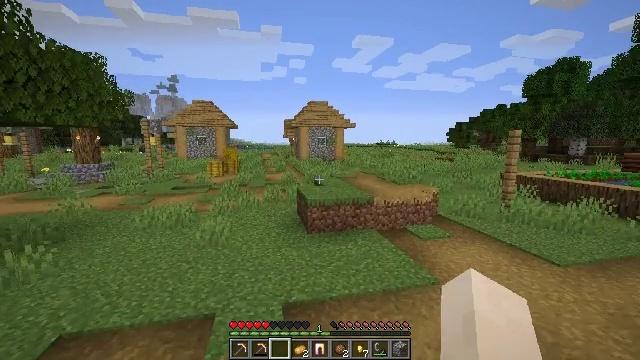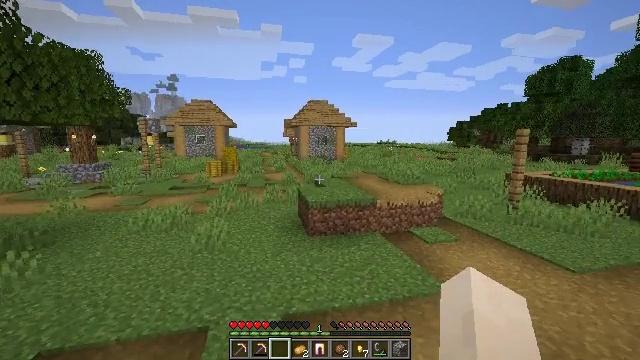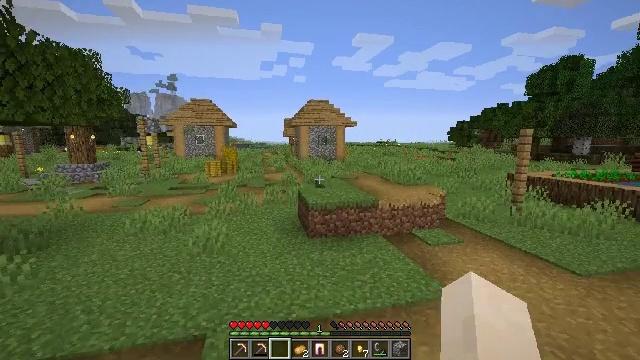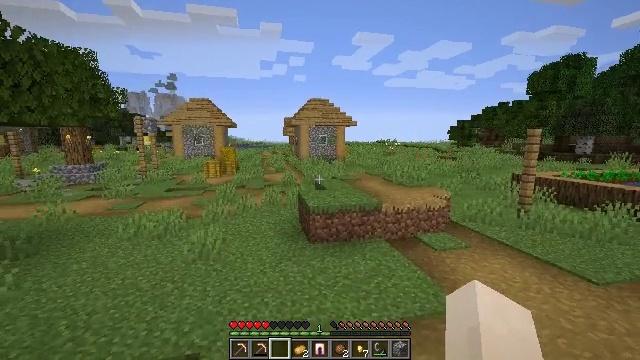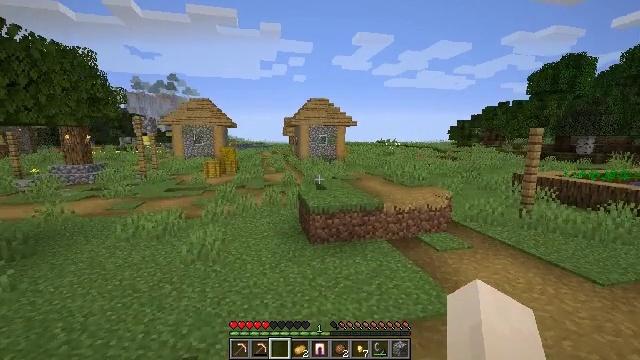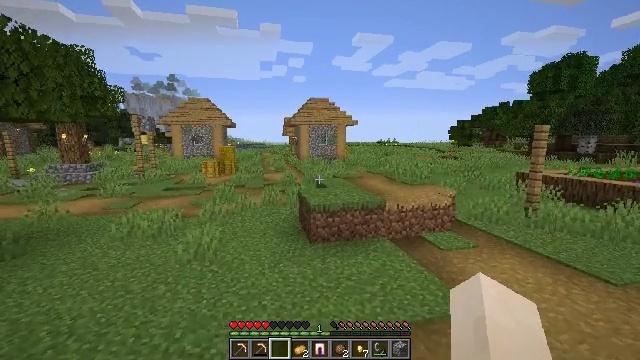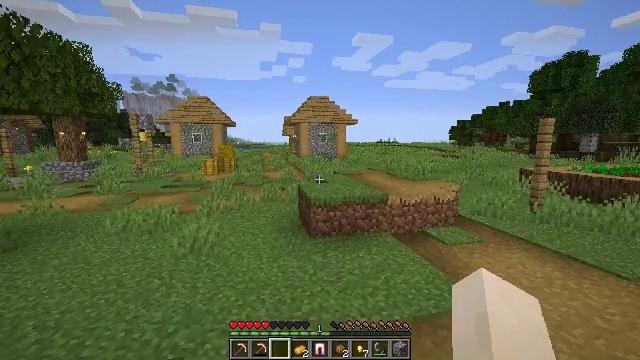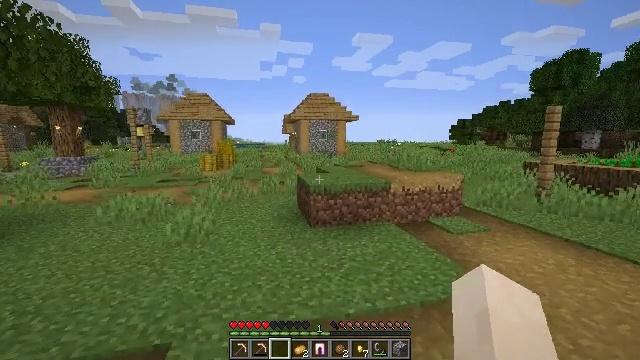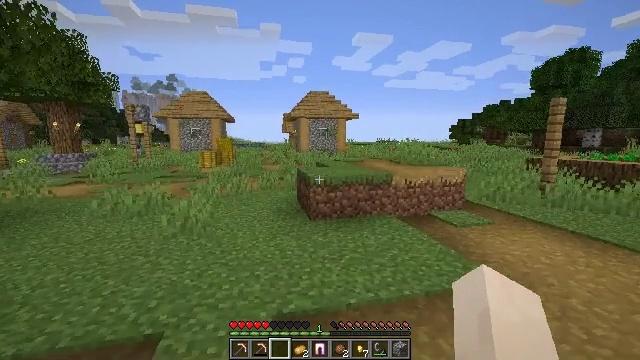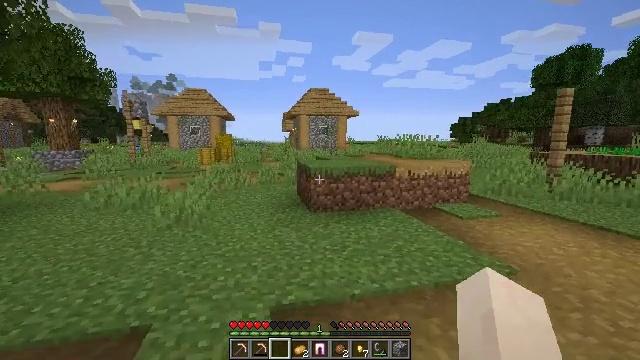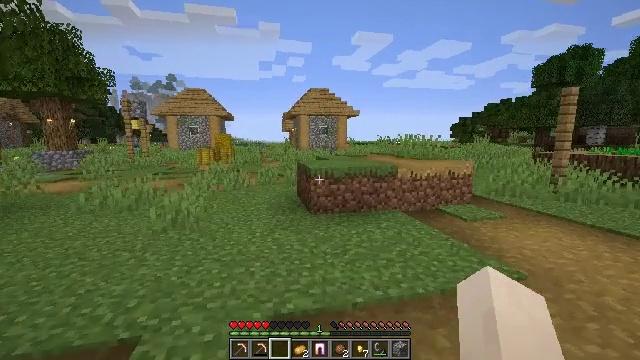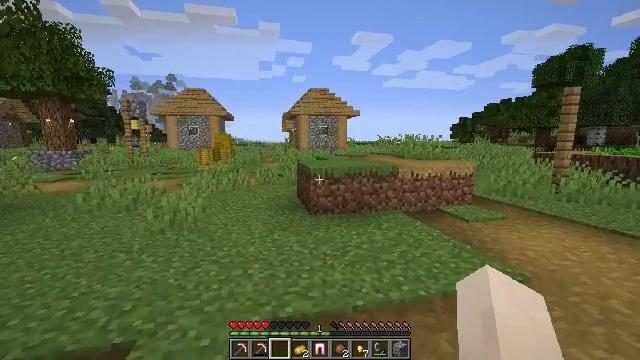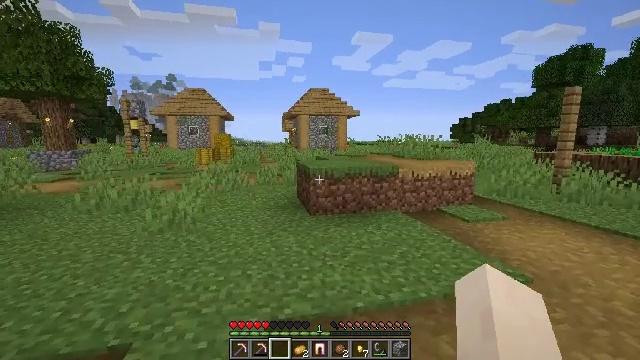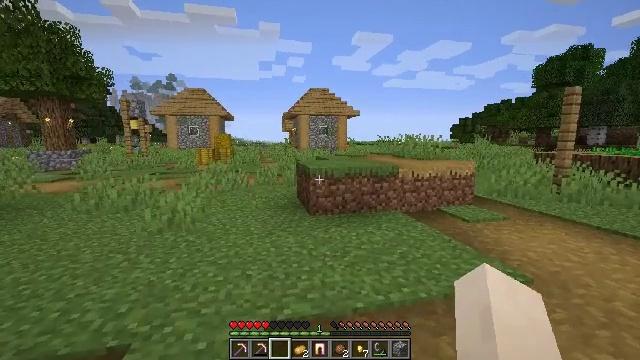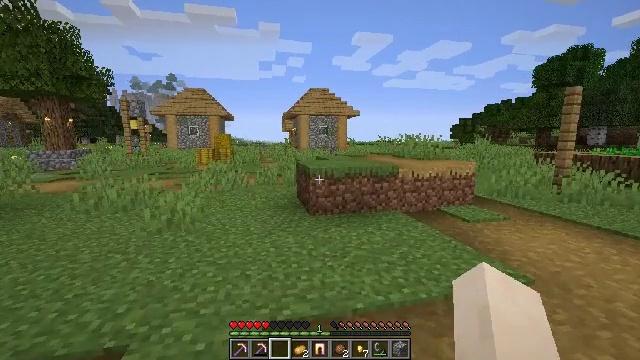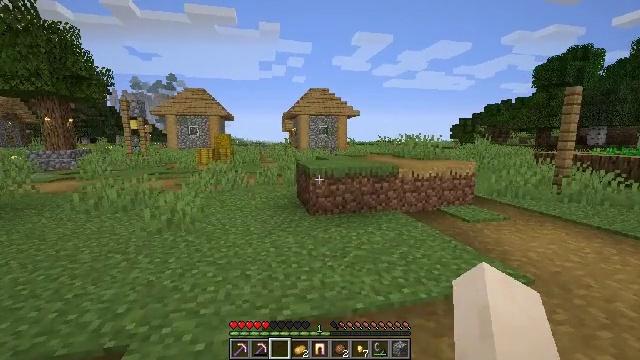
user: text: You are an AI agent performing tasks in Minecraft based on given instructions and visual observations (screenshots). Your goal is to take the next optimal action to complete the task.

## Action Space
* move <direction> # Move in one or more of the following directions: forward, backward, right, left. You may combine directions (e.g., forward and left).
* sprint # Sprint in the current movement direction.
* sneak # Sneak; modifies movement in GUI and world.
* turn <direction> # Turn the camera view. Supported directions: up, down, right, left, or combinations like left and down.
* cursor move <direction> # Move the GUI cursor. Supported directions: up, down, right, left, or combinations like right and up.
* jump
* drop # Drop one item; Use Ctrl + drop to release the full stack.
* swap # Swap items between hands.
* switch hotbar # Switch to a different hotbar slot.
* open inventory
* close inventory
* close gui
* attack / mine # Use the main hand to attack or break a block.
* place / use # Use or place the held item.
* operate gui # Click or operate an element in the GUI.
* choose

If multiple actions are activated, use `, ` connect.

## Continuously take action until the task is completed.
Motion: motion action
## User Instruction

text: Collect oak log for crafting.
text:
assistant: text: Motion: move forward
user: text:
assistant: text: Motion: move forward
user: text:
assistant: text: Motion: move forward
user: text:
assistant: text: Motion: move forward
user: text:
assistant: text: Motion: move forward
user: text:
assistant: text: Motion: move forward
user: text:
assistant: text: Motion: move forward
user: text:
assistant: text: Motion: move forward
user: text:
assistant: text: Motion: no_op
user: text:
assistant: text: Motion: no_op
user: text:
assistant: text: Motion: no_op
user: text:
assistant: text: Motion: no_op
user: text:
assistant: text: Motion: no_op
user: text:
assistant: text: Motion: no_op
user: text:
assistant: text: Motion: no_op
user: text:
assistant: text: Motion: no_op
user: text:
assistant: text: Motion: move forward
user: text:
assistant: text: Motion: move forward
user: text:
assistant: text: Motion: move forward
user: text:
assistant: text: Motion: no_op
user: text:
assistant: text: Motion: no_op
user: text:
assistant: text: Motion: no_op
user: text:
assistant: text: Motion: no_op
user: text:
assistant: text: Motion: no_op
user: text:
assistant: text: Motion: no_op
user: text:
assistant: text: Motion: no_op
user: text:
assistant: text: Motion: no_op
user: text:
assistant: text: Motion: no_op
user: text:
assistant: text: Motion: no_op
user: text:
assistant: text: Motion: no_op